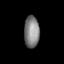
Tissue: skin
Cell type: Epithelial cells
Senescence score: 0.9114
Nuclear area (px): 467
Mean DAPI intensity: 130.831